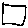
Label: square